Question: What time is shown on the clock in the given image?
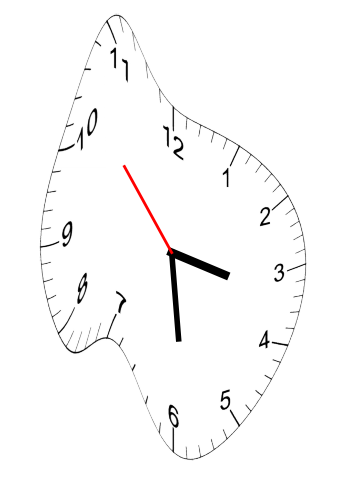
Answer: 03:28:53